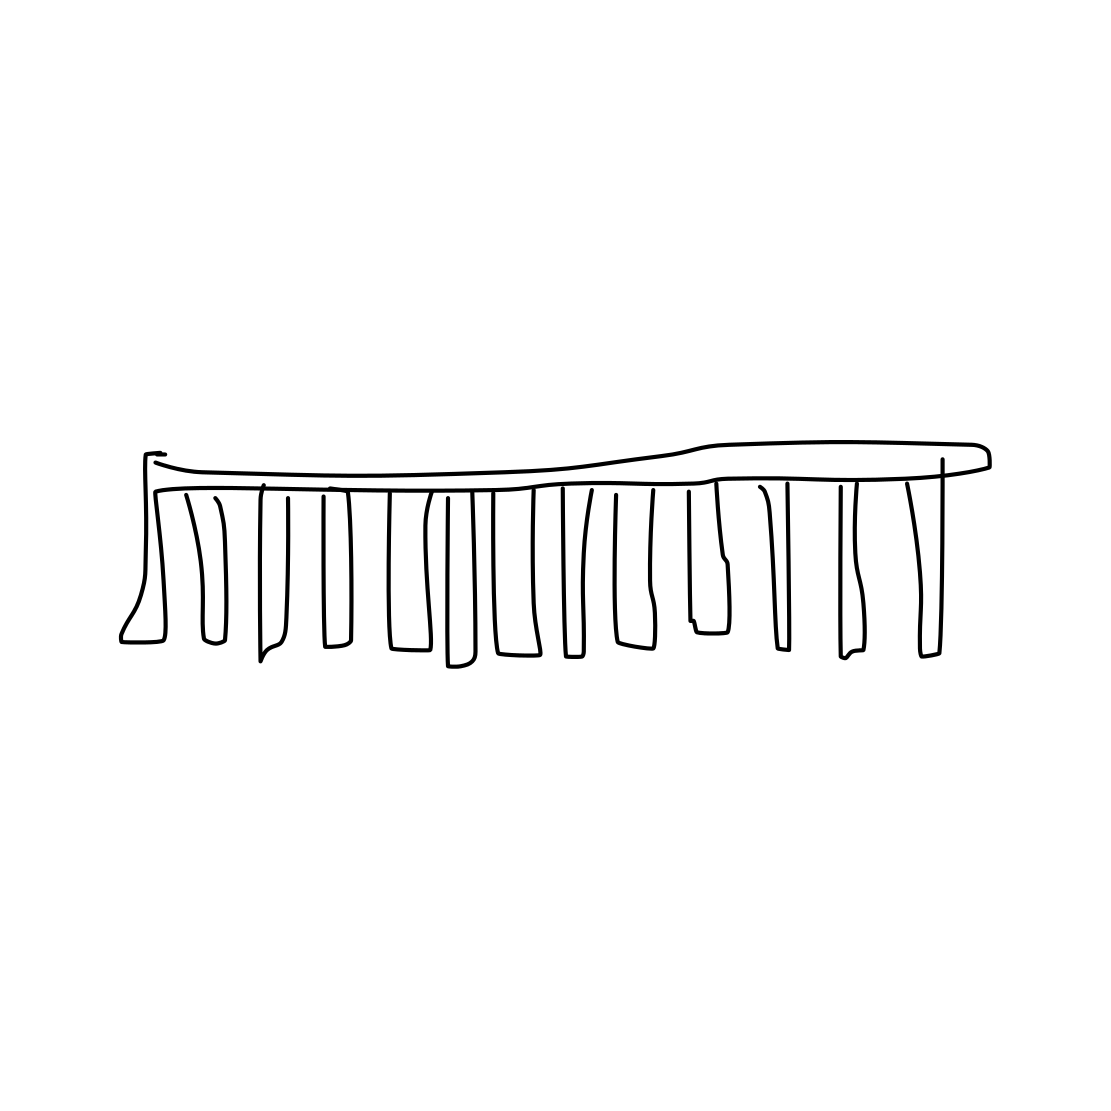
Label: comb